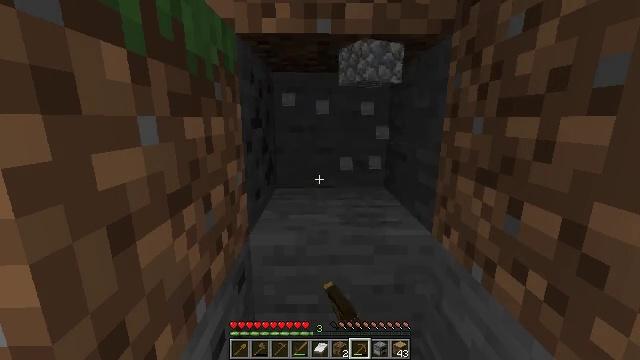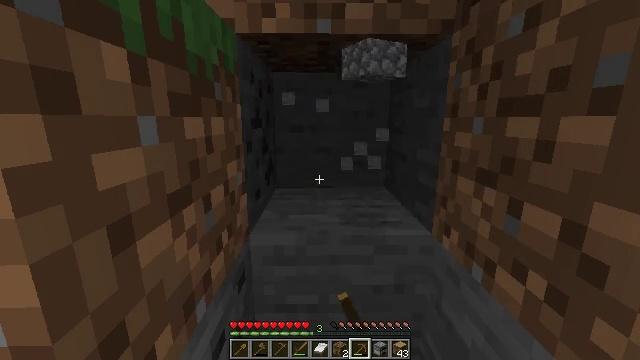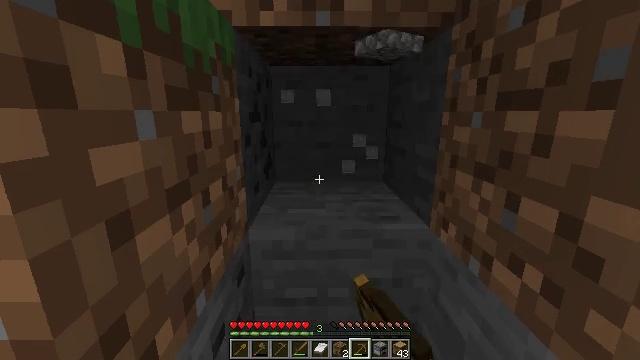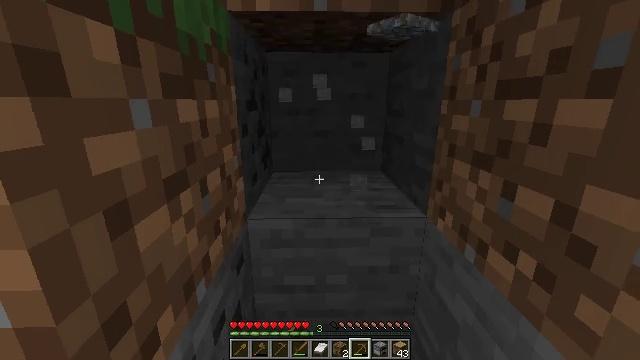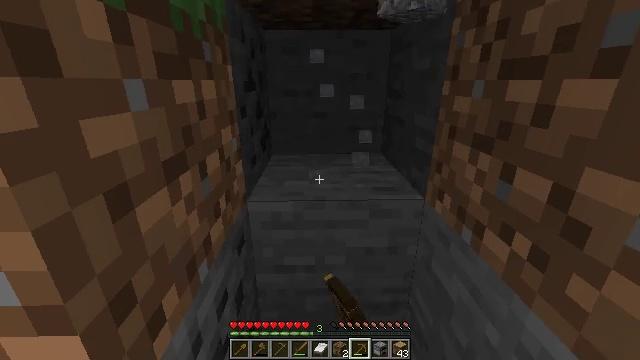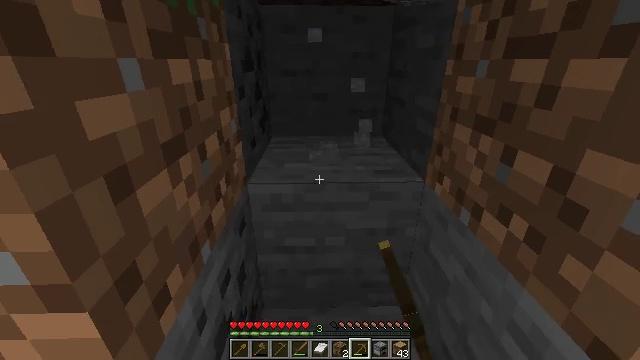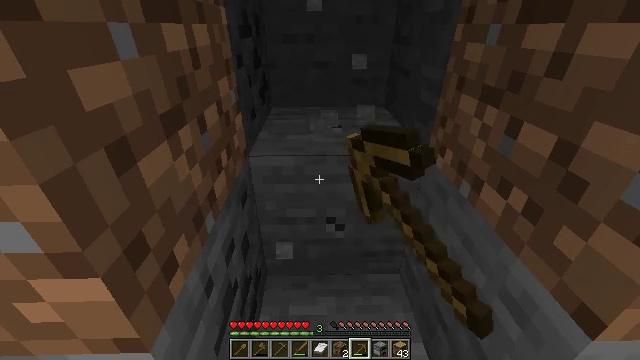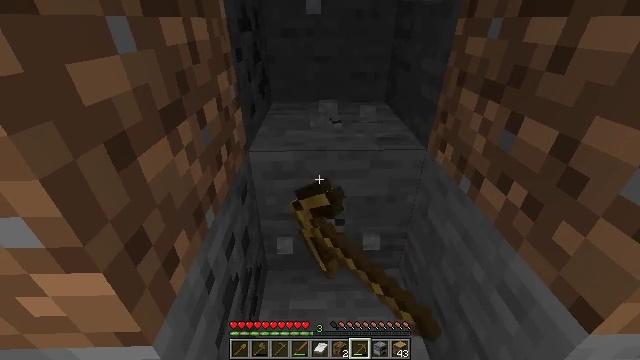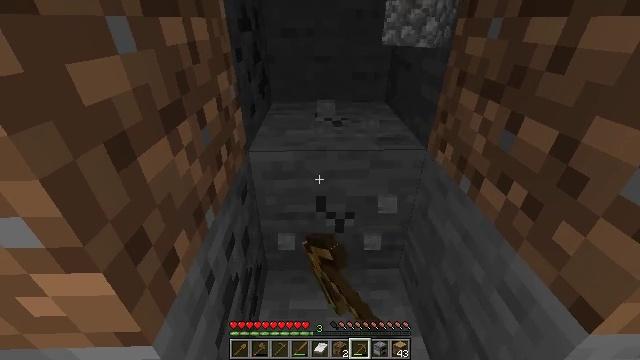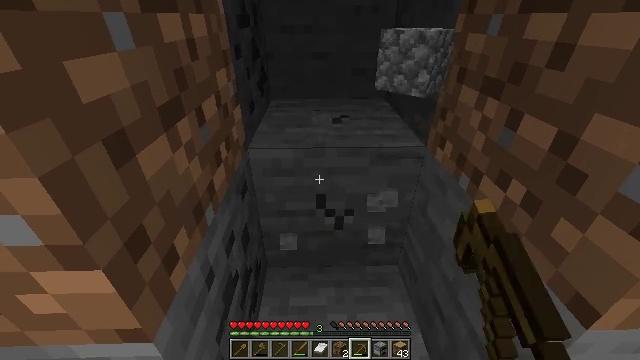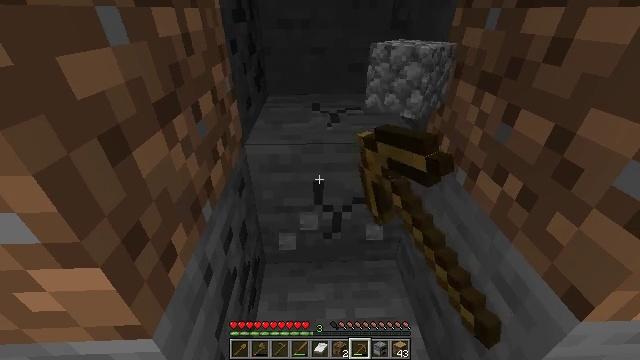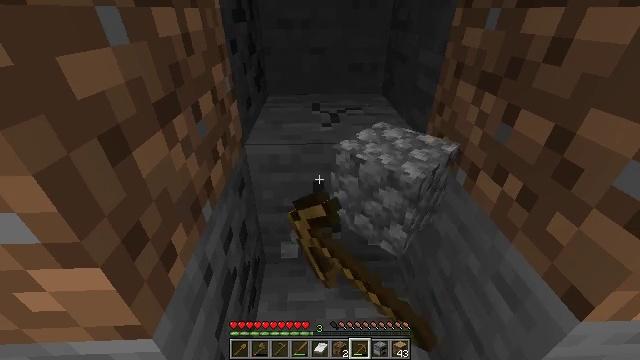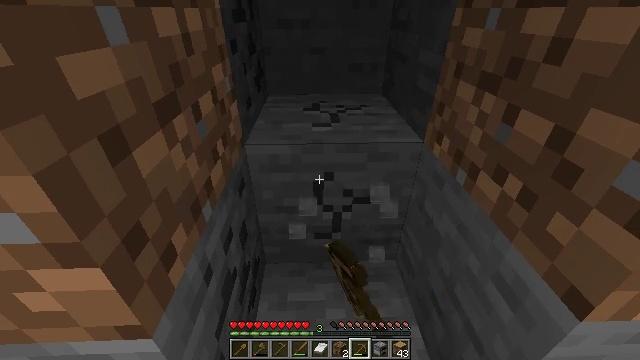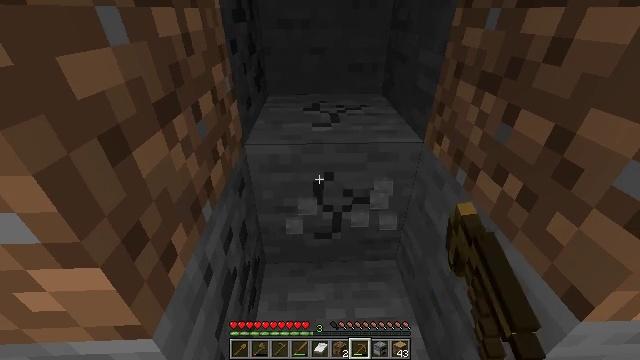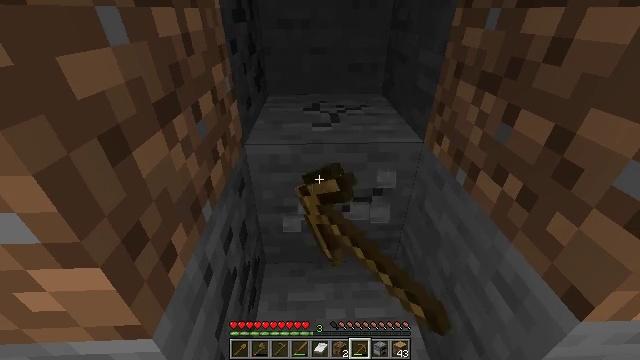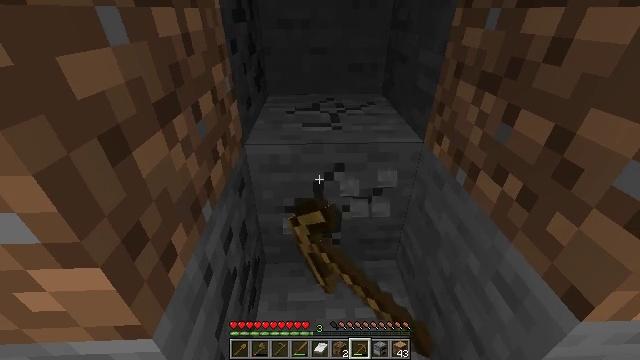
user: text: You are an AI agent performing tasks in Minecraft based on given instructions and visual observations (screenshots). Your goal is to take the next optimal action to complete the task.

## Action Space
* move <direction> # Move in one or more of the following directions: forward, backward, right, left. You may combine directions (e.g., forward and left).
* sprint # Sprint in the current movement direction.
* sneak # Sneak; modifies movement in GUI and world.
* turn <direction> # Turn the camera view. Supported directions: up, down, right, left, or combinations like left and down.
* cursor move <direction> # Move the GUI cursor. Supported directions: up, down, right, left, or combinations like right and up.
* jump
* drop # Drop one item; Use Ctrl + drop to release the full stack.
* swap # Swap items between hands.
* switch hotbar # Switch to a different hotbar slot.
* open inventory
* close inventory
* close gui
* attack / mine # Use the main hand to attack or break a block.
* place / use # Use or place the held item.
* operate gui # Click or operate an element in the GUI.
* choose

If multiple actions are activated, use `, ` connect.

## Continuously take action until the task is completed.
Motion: motion action
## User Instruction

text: Harvest stone in the caves.
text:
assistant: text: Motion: attack / mine
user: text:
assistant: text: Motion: turn down, attack / mine
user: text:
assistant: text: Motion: turn down, attack / mine
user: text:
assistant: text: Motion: turn down, attack / mine
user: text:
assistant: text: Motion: turn down, attack / mine
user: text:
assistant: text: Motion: turn down, attack / mine
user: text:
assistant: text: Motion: turn down, attack / mine
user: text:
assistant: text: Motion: attack / mine
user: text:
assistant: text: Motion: attack / mine
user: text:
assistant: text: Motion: attack / mine
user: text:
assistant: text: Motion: attack / mine
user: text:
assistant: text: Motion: attack / mine
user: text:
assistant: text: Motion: attack / mine
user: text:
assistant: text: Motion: attack / mine
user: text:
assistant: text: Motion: attack / mine
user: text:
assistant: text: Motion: attack / mine
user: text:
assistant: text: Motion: attack / mine
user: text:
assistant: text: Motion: attack / mine
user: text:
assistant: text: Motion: attack / mine
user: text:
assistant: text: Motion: attack / mine
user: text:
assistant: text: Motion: attack / mine
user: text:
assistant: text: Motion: attack / mine
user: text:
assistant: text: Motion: attack / mine
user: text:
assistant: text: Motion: attack / mine
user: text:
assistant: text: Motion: attack / mine
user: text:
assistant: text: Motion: attack / mine
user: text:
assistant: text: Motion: attack / mine
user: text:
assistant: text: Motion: attack / mine
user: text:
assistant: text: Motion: attack / mine
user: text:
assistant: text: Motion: attack / mine